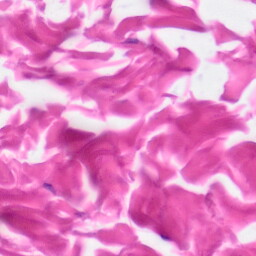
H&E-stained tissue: Skin